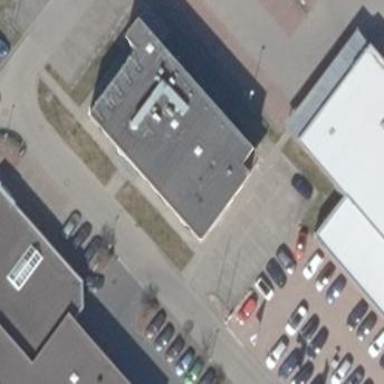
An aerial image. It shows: Building housing clothes shop.